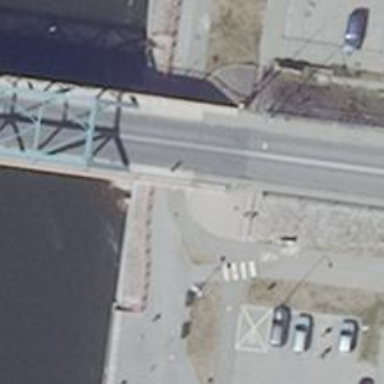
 with truss structure supported by piers."